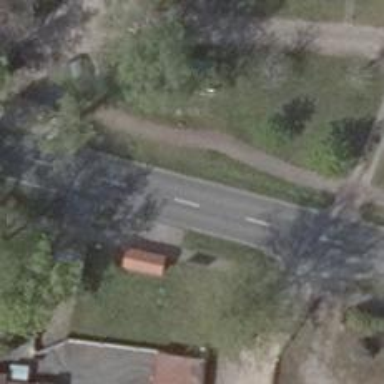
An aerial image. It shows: Tertiary road with asphalt surface.